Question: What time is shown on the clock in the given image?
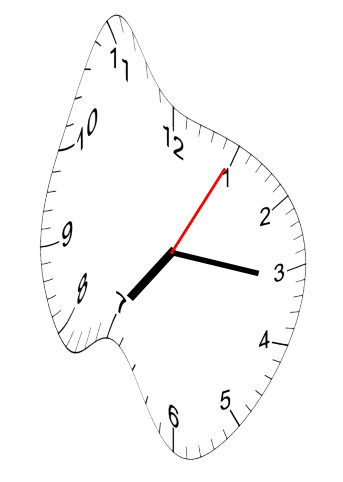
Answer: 07:16:05